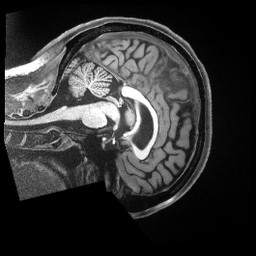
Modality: T1w
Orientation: sagittal
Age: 34
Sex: female
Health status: ill
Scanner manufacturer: siemens
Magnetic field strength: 3 T
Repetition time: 2.5 s
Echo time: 0.00181 s